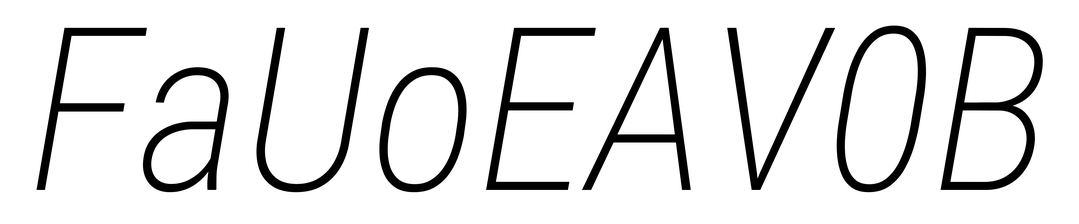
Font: Roboto-Italic_Condensed_ExtraLight_Italic